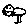
Label: cat